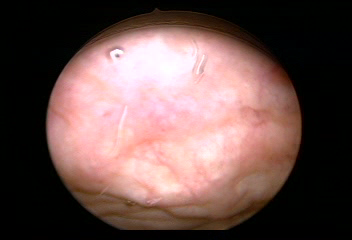
Modality: WLC
Class: Normal mucosa
Bladder cancer association: No